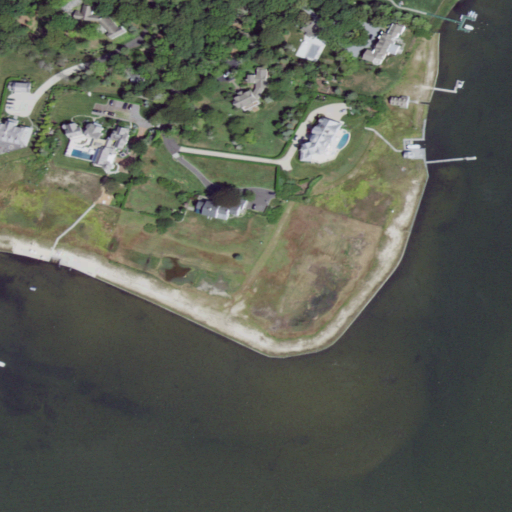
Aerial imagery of cape in New York named Apacuck Point containing open water, herbaceous wetlands, open development, low intensity development, medium intensity development, high intensity development, pasture, grassland, evergreen forest, and barren land